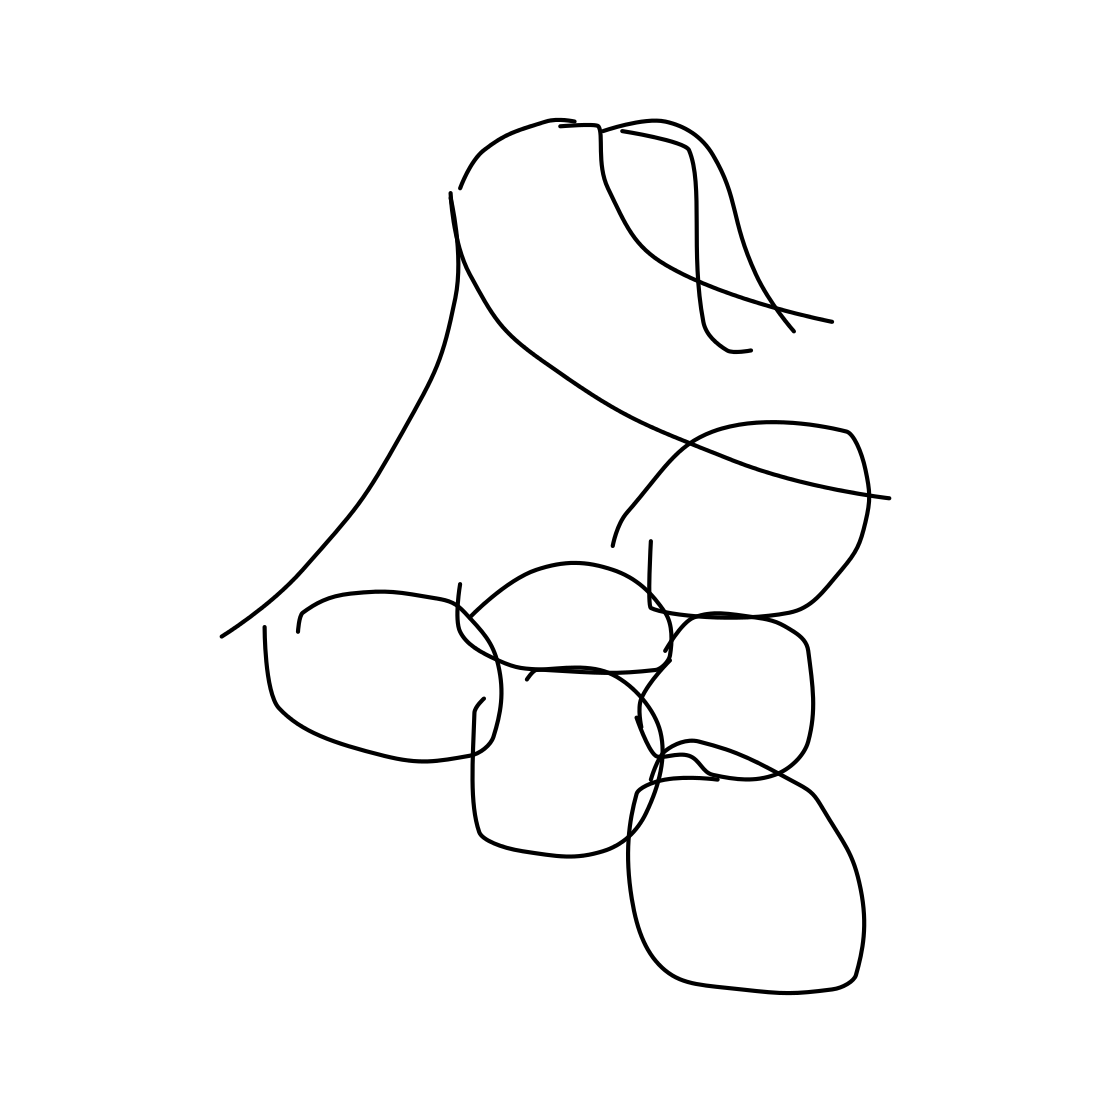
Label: grapes